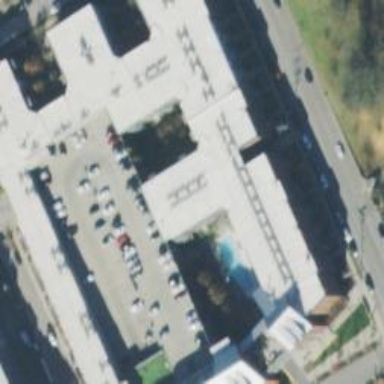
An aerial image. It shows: Multi-storey parking building.